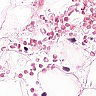
Metastatic tissue present: no